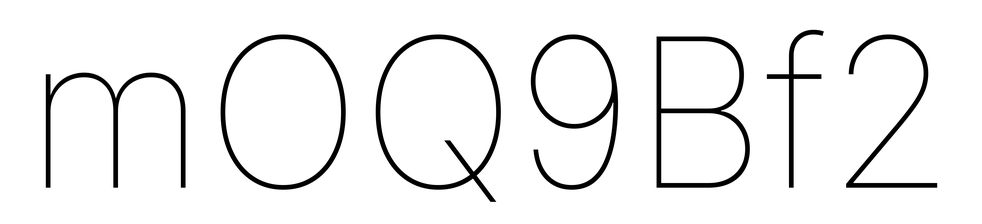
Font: Inter_Thin